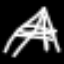
Label: The Eiffel Tower